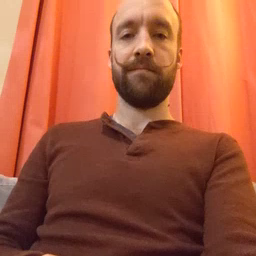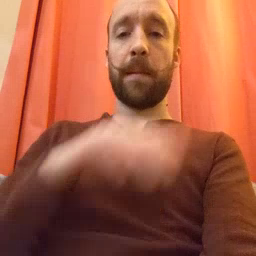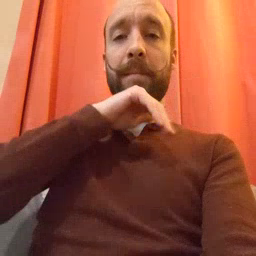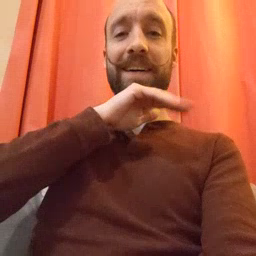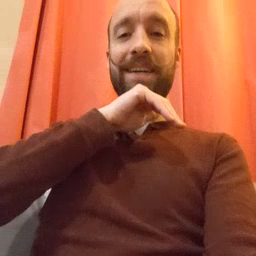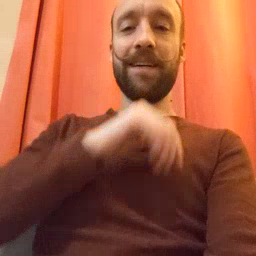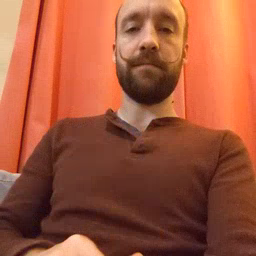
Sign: pig